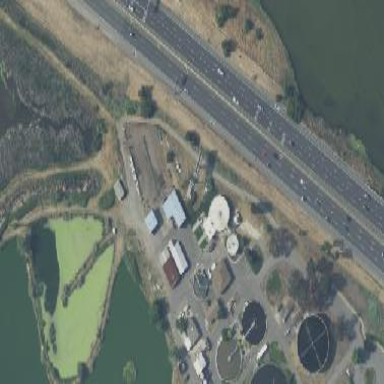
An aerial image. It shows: View of wastewater plant.